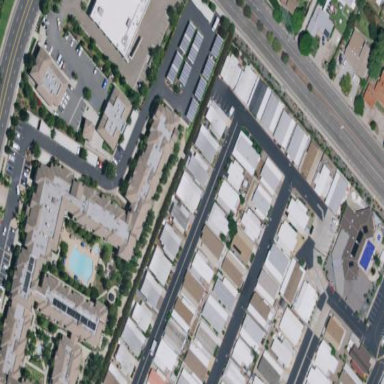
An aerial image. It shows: Residential area with apartments.